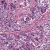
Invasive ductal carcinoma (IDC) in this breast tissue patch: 1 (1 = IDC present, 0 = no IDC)